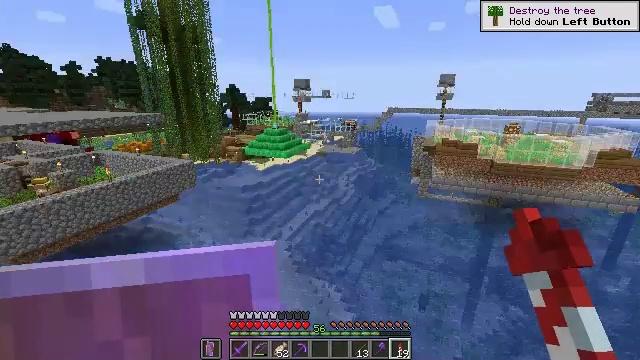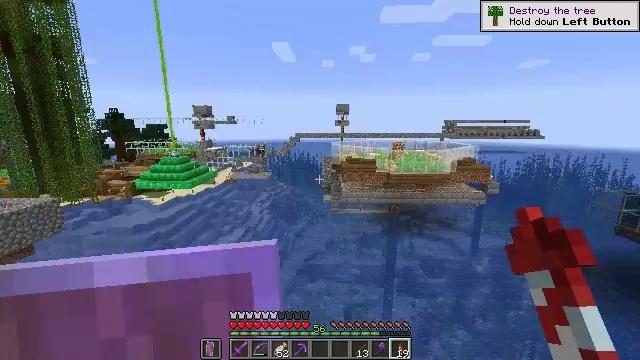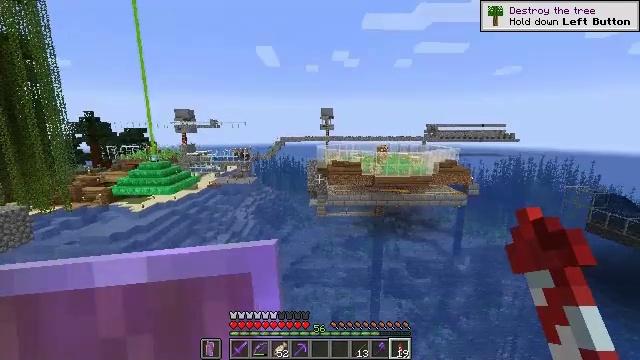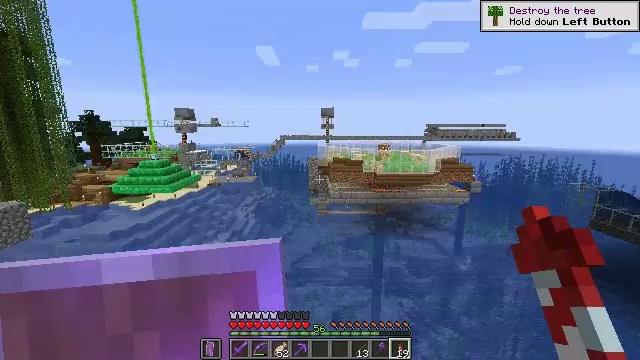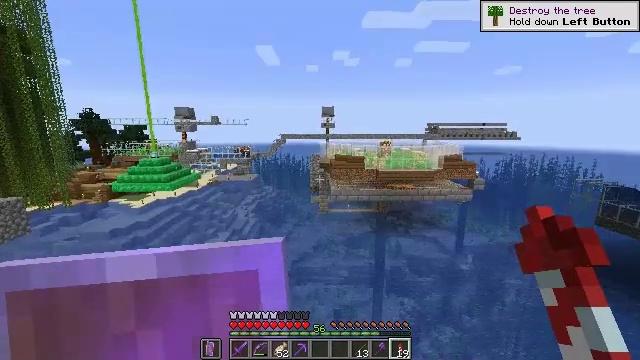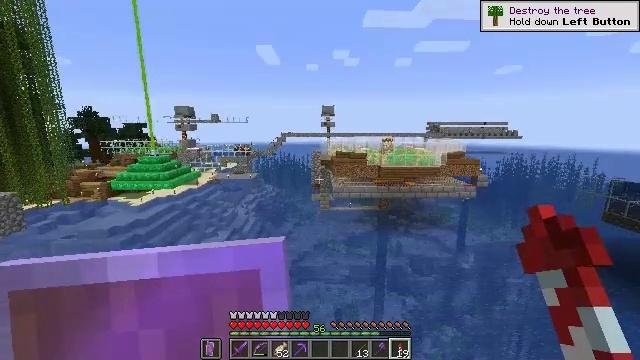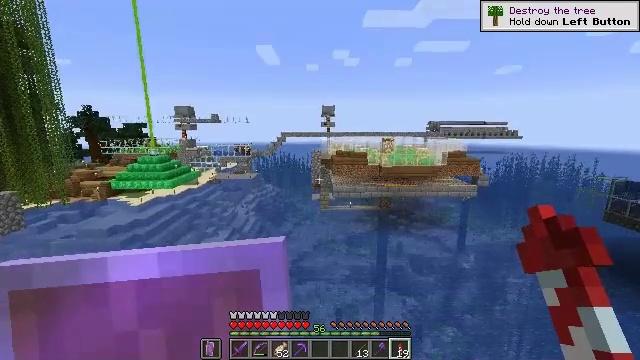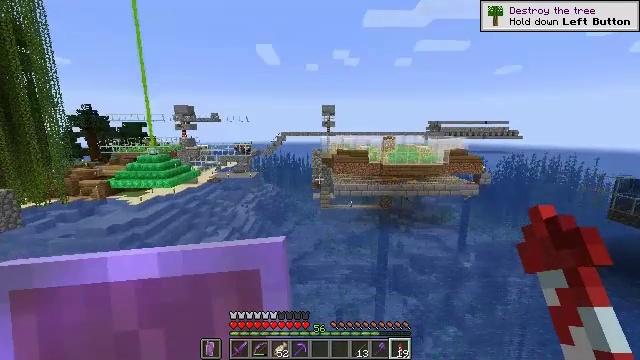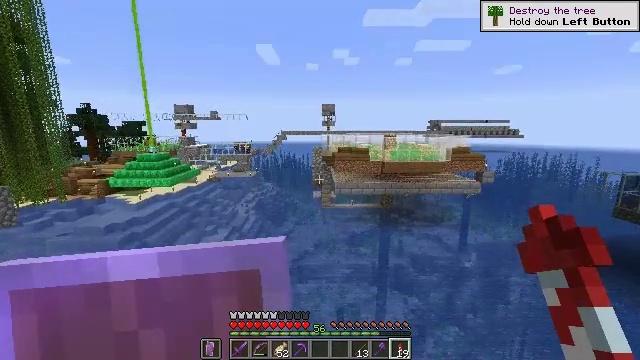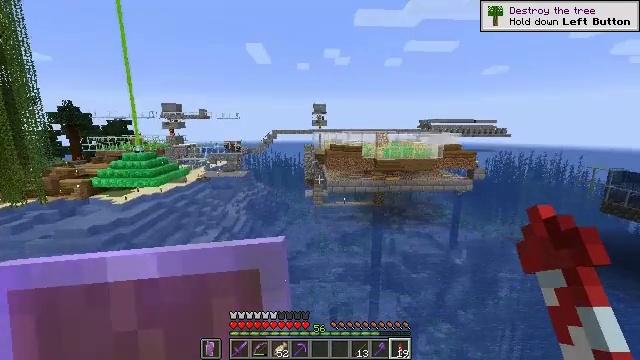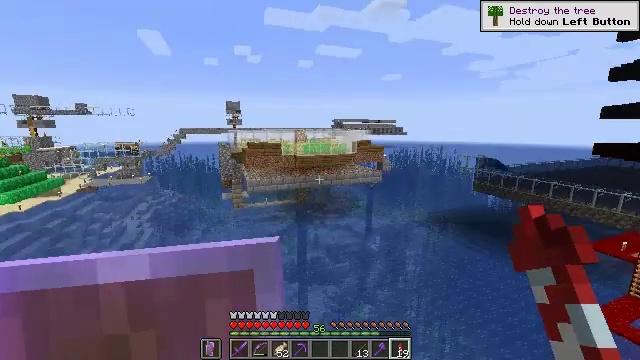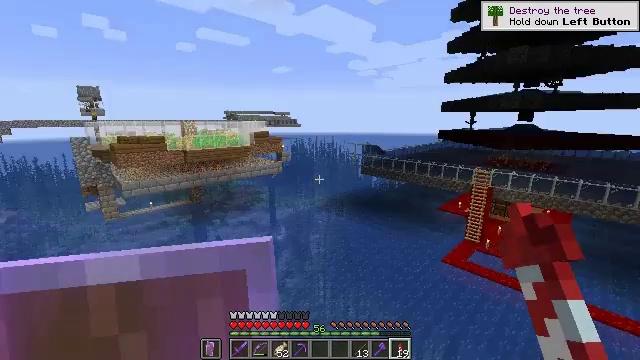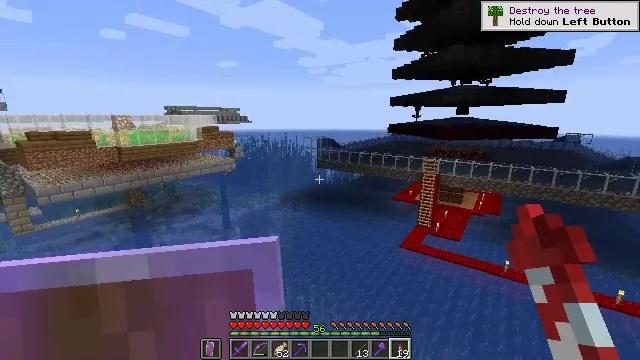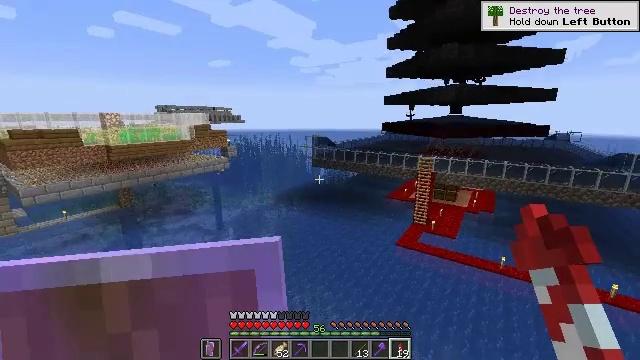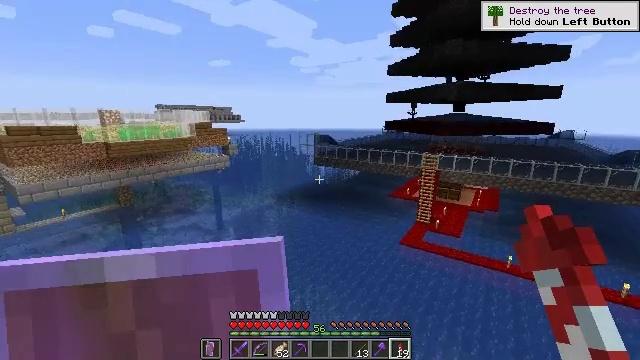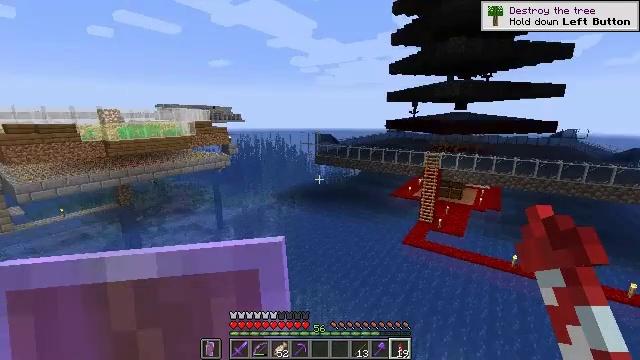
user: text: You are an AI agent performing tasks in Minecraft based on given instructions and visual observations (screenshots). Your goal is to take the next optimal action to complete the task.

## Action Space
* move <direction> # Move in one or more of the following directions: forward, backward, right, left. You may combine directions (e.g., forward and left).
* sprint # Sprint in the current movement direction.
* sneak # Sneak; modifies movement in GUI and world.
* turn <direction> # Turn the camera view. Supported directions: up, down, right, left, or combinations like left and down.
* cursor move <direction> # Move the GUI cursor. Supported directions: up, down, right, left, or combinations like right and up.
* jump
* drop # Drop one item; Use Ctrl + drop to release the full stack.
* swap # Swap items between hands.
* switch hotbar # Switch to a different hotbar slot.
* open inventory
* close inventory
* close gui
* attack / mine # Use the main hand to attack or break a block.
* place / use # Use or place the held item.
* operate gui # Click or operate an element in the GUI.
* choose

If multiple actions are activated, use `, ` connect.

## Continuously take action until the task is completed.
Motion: motion action
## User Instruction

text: In the crafting table, craft some paper.
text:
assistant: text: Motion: turn right and up
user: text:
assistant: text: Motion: turn right
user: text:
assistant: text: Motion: no_op
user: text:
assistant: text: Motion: no_op
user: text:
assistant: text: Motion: no_op
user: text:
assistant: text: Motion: no_op
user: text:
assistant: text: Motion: no_op
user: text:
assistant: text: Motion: no_op
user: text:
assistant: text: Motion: turn right
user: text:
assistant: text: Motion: turn right
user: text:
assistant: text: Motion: turn right and down
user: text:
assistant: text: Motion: turn right
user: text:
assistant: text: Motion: turn right
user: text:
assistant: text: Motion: no_op
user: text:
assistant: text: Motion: no_op
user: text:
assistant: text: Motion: no_op
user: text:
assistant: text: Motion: turn right
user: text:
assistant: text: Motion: no_op
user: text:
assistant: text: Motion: turn right
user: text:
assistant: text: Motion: turn right and up
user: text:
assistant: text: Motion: turn right and up
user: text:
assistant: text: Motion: turn right and up
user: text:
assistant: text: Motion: no_op
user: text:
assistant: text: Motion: no_op
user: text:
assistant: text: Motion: no_op
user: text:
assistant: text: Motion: turn right
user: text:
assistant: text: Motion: turn right
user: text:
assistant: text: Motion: no_op
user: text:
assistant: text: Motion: no_op
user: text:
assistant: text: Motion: no_op